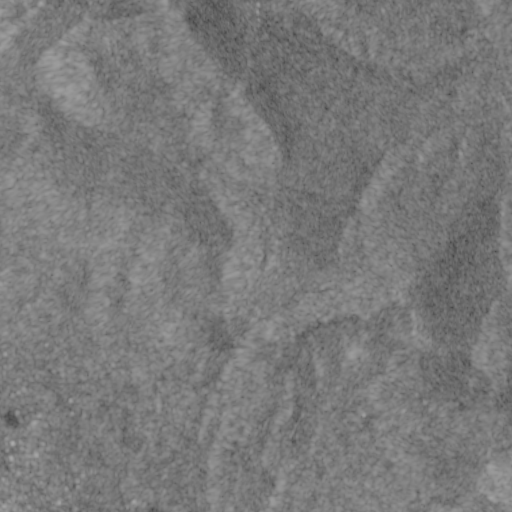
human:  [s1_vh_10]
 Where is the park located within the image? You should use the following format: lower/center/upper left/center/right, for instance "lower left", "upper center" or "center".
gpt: The park is located in the upper center of the image.
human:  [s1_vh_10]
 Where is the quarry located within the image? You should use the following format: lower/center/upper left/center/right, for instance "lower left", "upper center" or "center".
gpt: The quarry is located in the upper right of the image.
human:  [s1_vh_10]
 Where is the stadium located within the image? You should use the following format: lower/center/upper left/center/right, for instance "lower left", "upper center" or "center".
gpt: The stadium is located in the lower left of the image.
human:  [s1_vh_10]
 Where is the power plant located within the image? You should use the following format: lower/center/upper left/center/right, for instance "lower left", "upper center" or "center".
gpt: There is no power plant in the image.

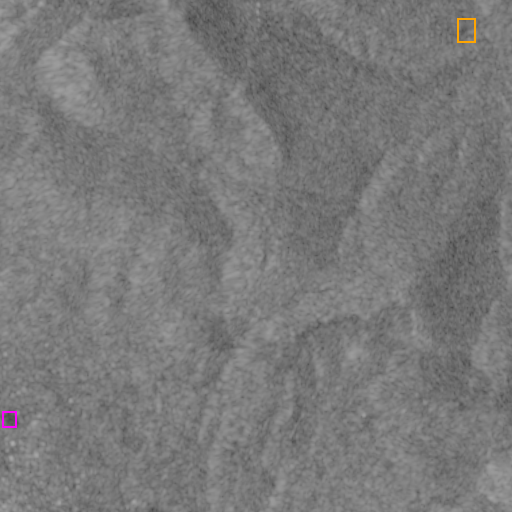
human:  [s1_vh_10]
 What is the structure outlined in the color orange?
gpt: The structure outlined in orange is a quarry.
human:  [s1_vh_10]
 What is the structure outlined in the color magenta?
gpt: The structure outlined in magenta is a stadium.
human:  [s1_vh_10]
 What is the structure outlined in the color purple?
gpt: There is no purple outline.